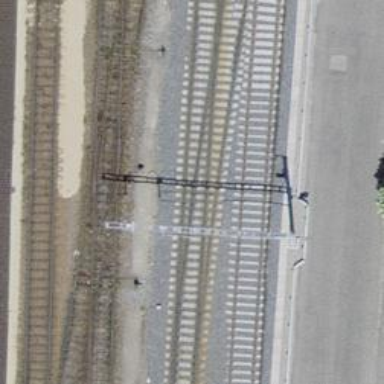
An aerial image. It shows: Railway switch.